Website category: sports
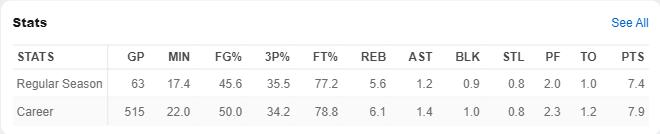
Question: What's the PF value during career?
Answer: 2.3

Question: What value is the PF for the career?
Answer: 2.3

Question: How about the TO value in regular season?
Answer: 1.0

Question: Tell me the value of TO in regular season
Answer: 1.0

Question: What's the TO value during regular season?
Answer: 1.0

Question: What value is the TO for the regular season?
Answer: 1.0

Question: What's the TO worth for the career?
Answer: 1.2

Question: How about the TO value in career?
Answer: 1.2

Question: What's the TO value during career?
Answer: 1.2

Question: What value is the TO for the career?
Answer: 1.2

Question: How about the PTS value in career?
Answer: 7.9

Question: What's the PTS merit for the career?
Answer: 7.9

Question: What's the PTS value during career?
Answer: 7.9

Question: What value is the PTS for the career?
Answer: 7.9

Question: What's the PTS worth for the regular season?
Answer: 7.4

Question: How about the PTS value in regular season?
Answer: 7.4

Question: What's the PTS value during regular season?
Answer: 7.4

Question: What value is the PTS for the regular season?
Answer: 7.4